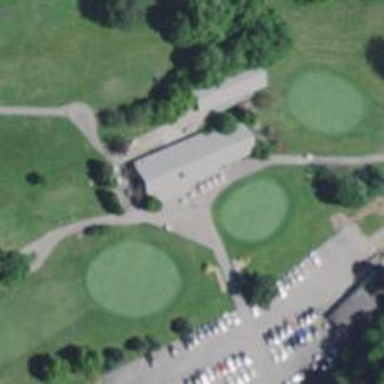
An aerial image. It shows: Path for golf carts.